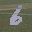
Label: 6